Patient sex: M
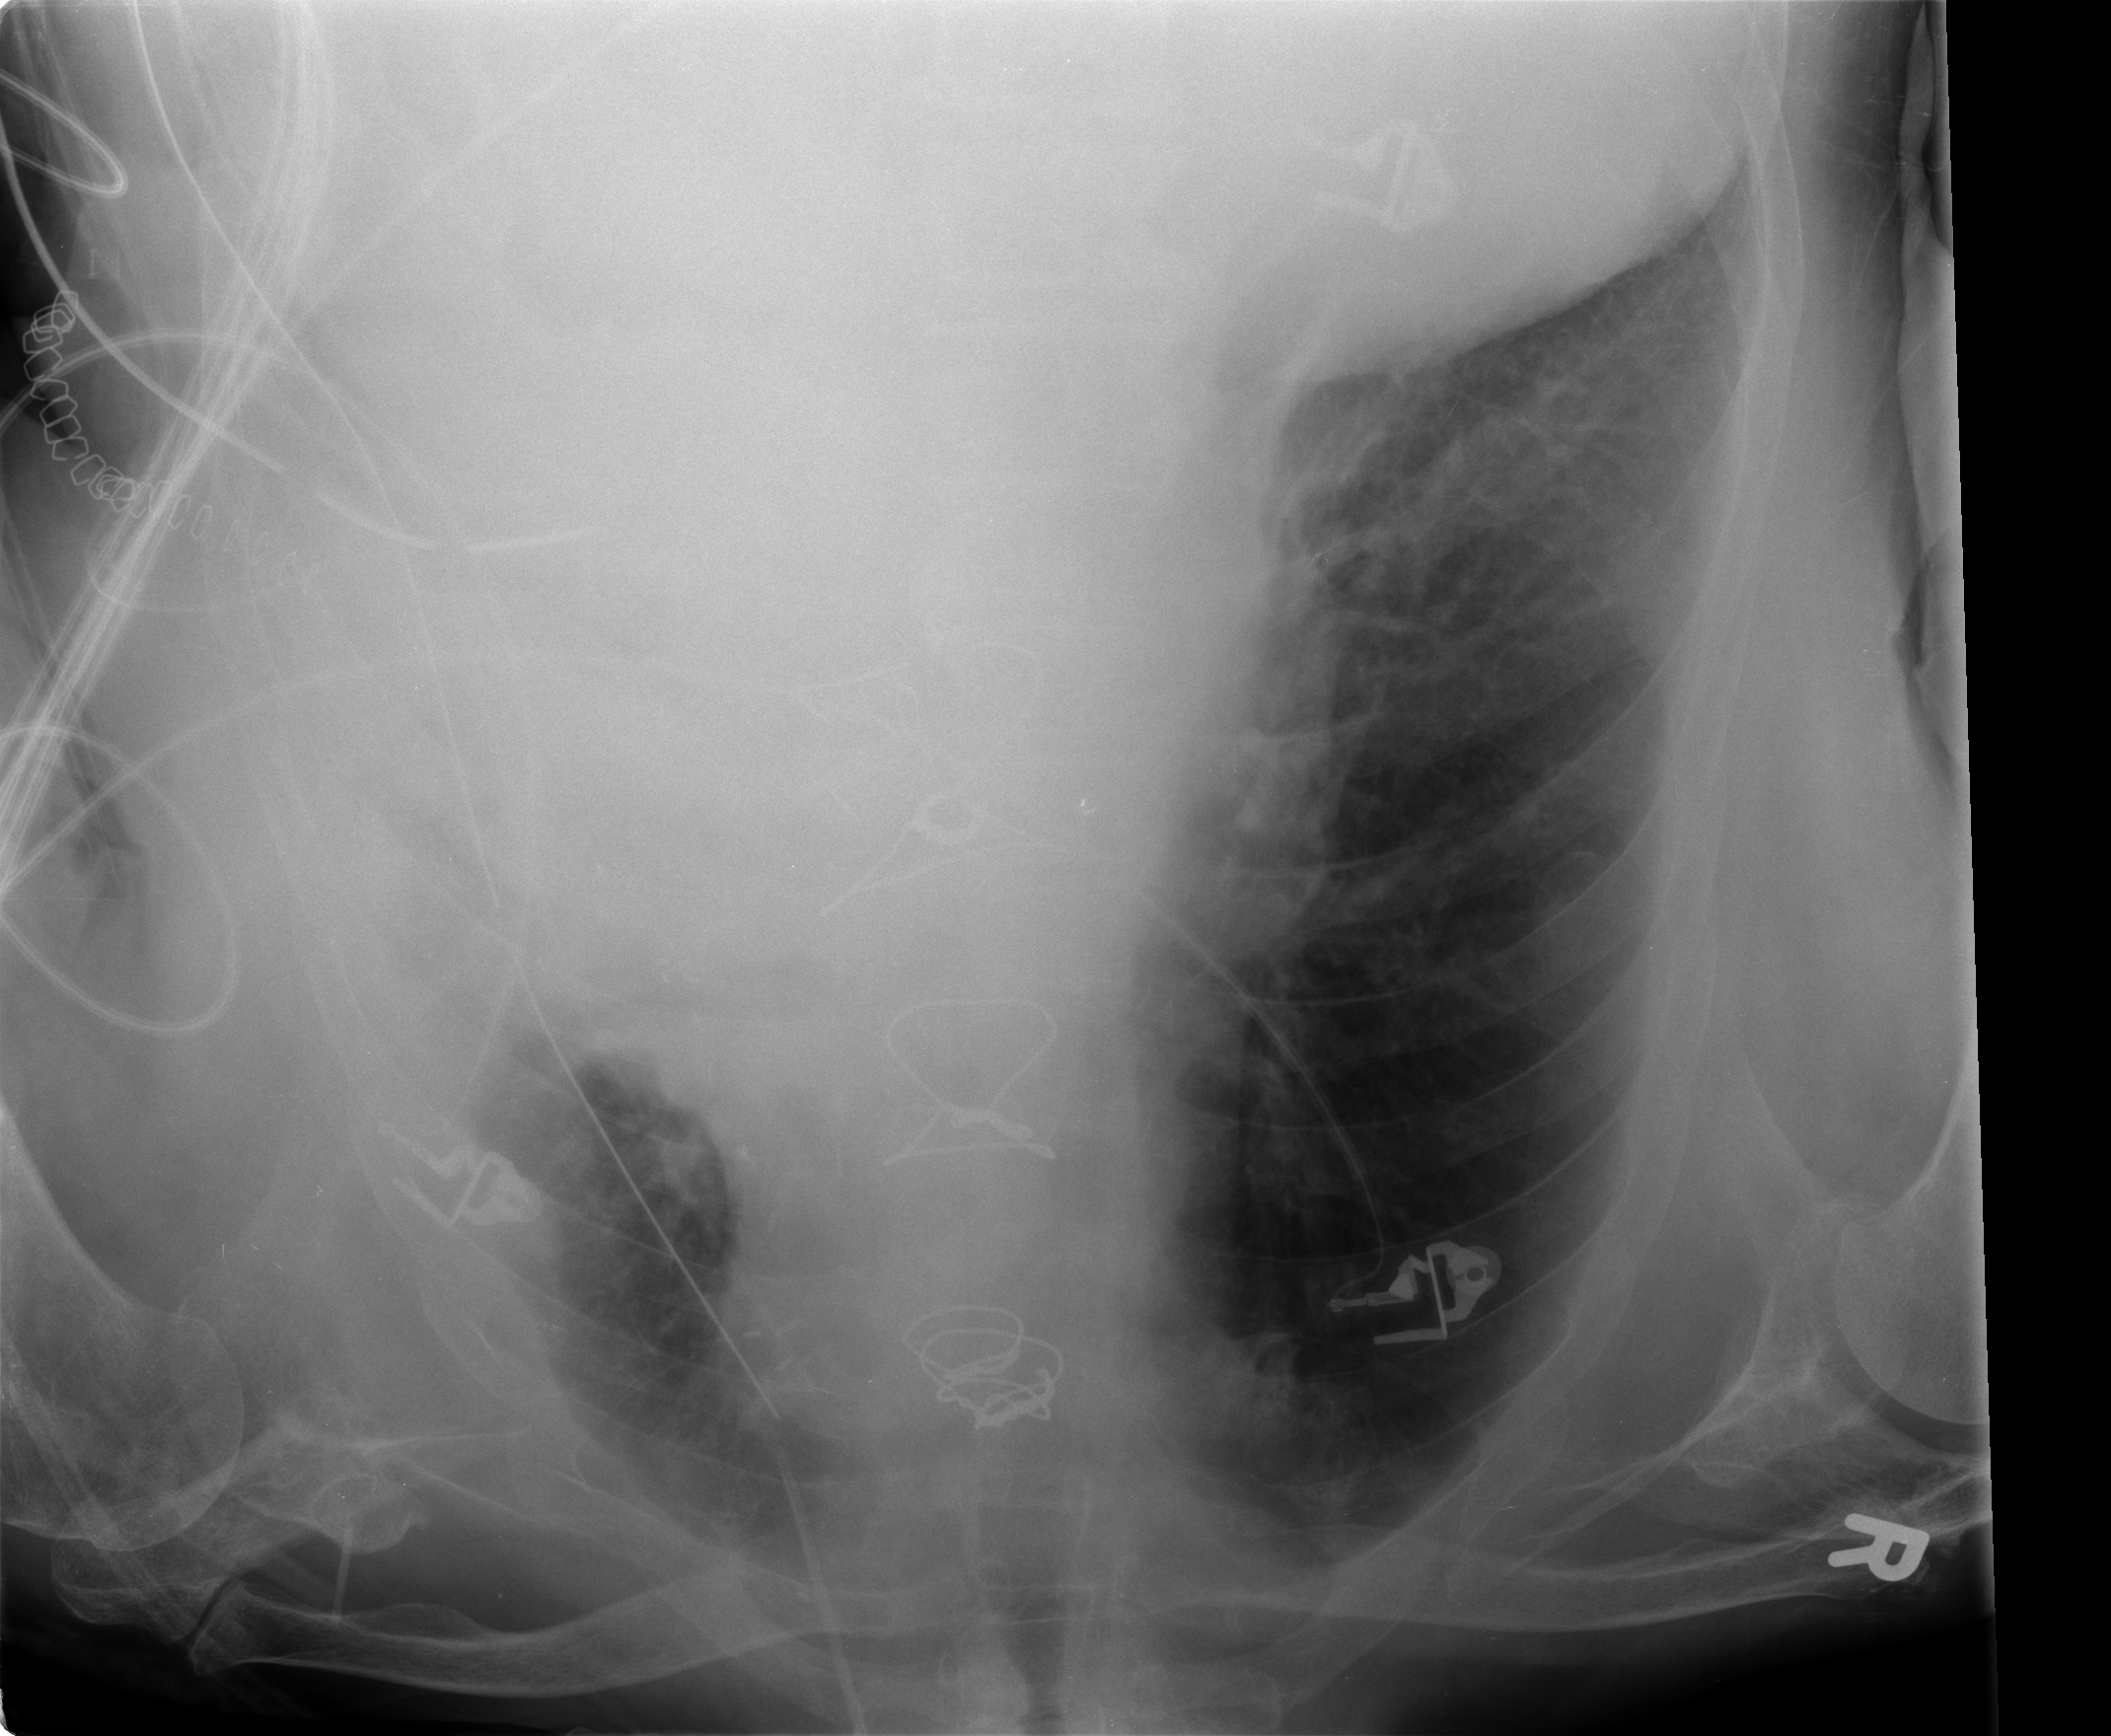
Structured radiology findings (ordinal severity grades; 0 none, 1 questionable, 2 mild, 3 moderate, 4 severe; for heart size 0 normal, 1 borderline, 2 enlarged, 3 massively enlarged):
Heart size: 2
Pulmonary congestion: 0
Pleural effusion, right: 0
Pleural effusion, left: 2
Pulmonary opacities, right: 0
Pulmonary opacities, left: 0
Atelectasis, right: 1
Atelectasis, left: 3